Question: I am using font-face in CSS to import custom fonts on to a web application that I'm building using CodeIgniter. Here's the CSS code:
'''
@font-face {
font-family: 'UniversLT-UltraCondensed';
src: url('../Fonts/LTUnivers/universlt59ultracondensed.eot');
src: url('../Fonts/LTUnivers/universlt59ultracondensed.eot?#iefix') format('embedded-opentype'),
url('../Fonts/LTUnivers/universlt59ultracondensed.woff') format('woff'),
url('../Fonts/LTUnivers/universlt59ultracondensed.ttf') format('truetype'),
url('../Fonts/LTUnivers/universlt59ultracondensed.svg#universlt59ultracondensed') format('svg');
font-weight: normal;
font-style: normal;
}
body{
font-family: UniversLT-UltraCondensed, Helvetica, Arial, serif;
}
'''
When I run the site in Safari, Chrome or Opera the fonts are loaded correctly. When I run it in FireFox I get the following:

A 403 error suggests to me I have got the server configuration wrong or the .htaccess file wrong somehow. I'm a newb when it comes to that stuff, but here's what's in my .htaccess (assuming that is the problem...):
'''
<IfModule mod_rewrite.c>
RewriteEngine On
RewriteBase /Tat
RewriteCond %{REQUEST_URI} ^system.*
RewriteRule ^(.*)$ Tat/index.php/$1 [L]
RewriteCond %{REQUEST_FILENAME} !-f
RewriteCond %{REQUEST_FILENAME} !-d
RewriteCond $1 !^(index\.php|images|robots\.txt|css|fonts|woff|ttf|svg|eot)
RewriteRule ^(.*)$ Tat/index.php/$1 [L]
</IfModule>
<IfModule !mod_rewrite.c>
ErrorDocument 404 /Tat/index.php
</IfModule>
'''
It should also be noted that these files have 777 permission (I have SSH access to the server running Ubuntu Lucid).
Any suggestions? I haven't a clue...
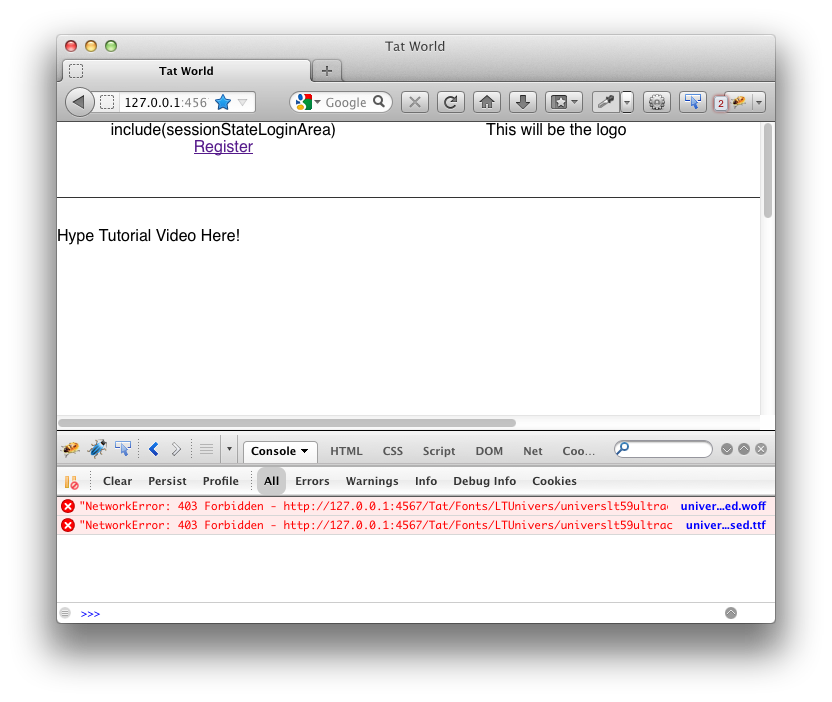
Answer: Ah, found the problem. I have been working for hours on this and as soon as I post I fix it, typical!
Anyway, for anyone else that may have similar problems - the issue was that I had set the permissions in Linux on the development virtual server but not on Mac OSX on the folder that is mounted by the VM. So I opened terminal and chmod -R 777'd the fonts folder and it seemed to work.